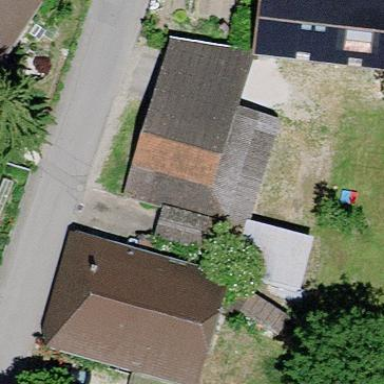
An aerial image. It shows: Garage.